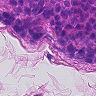
Metastatic tissue present: yes